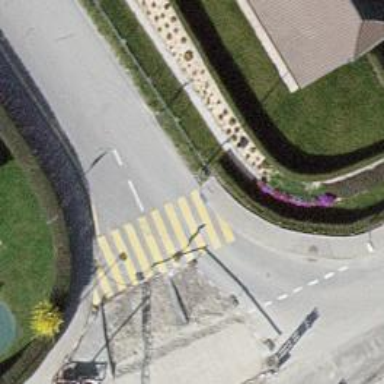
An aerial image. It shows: Asphalt footway with marked crossing.